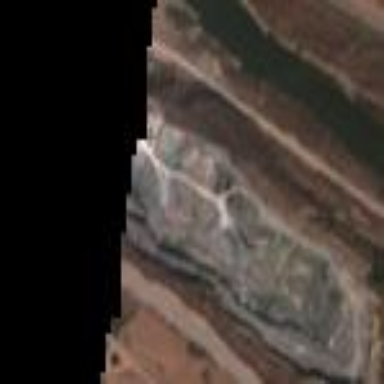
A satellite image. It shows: Quarry area.